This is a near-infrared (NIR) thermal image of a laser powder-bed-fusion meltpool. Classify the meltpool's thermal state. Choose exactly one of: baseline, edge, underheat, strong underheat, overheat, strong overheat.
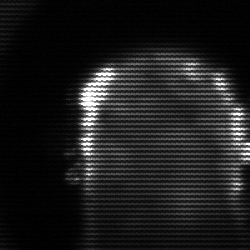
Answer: baseline